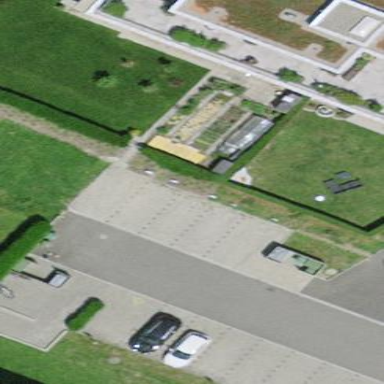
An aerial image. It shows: Parking area.